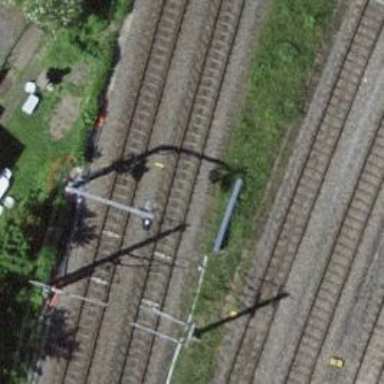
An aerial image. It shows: Railway signal.